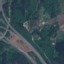
Land use / land cover class: Highway